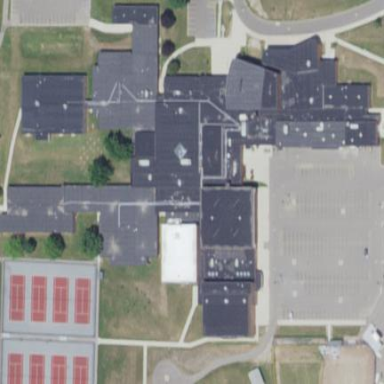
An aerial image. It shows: School building.